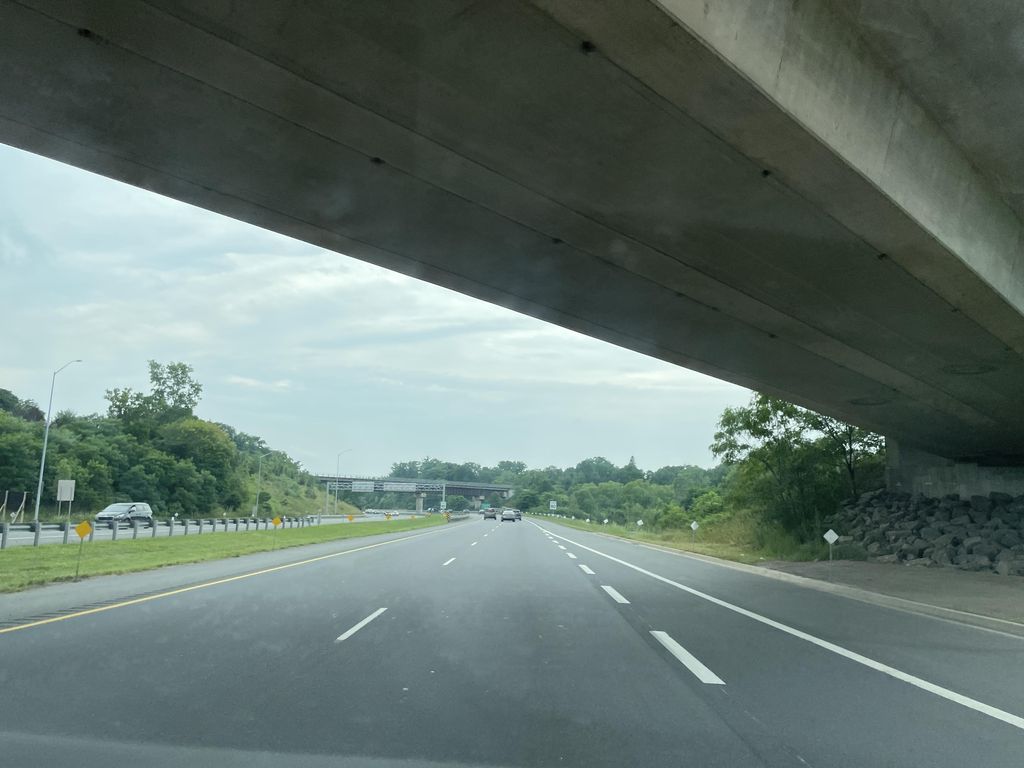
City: hamilton